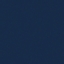
Land use / land cover class: SeaLake